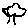
Label: tree